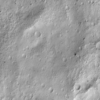
Label: not_dusty